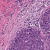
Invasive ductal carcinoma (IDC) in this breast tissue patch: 0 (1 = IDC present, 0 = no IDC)